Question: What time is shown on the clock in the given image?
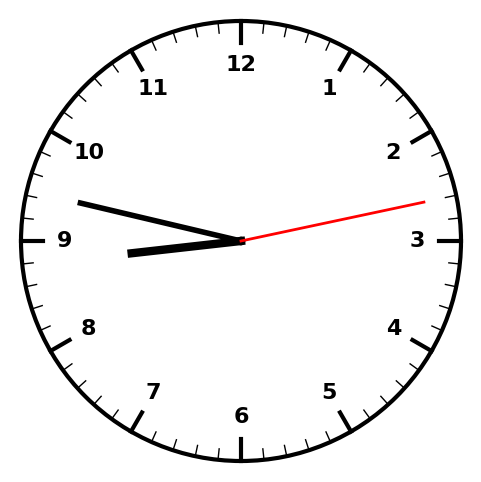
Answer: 08:47:13